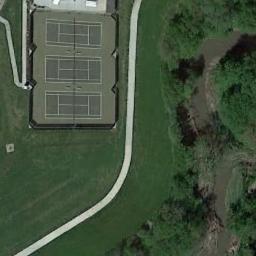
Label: tennis_court